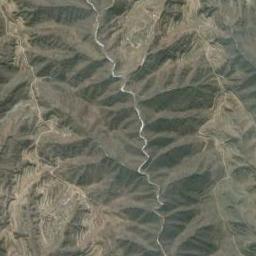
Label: mountain